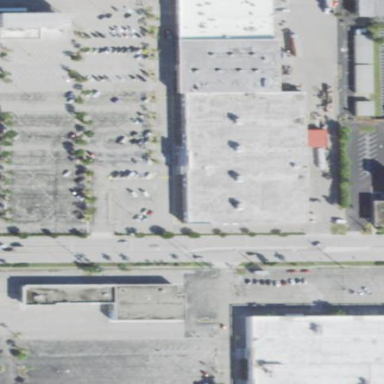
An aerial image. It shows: Building.